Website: home-depot
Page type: billing-address
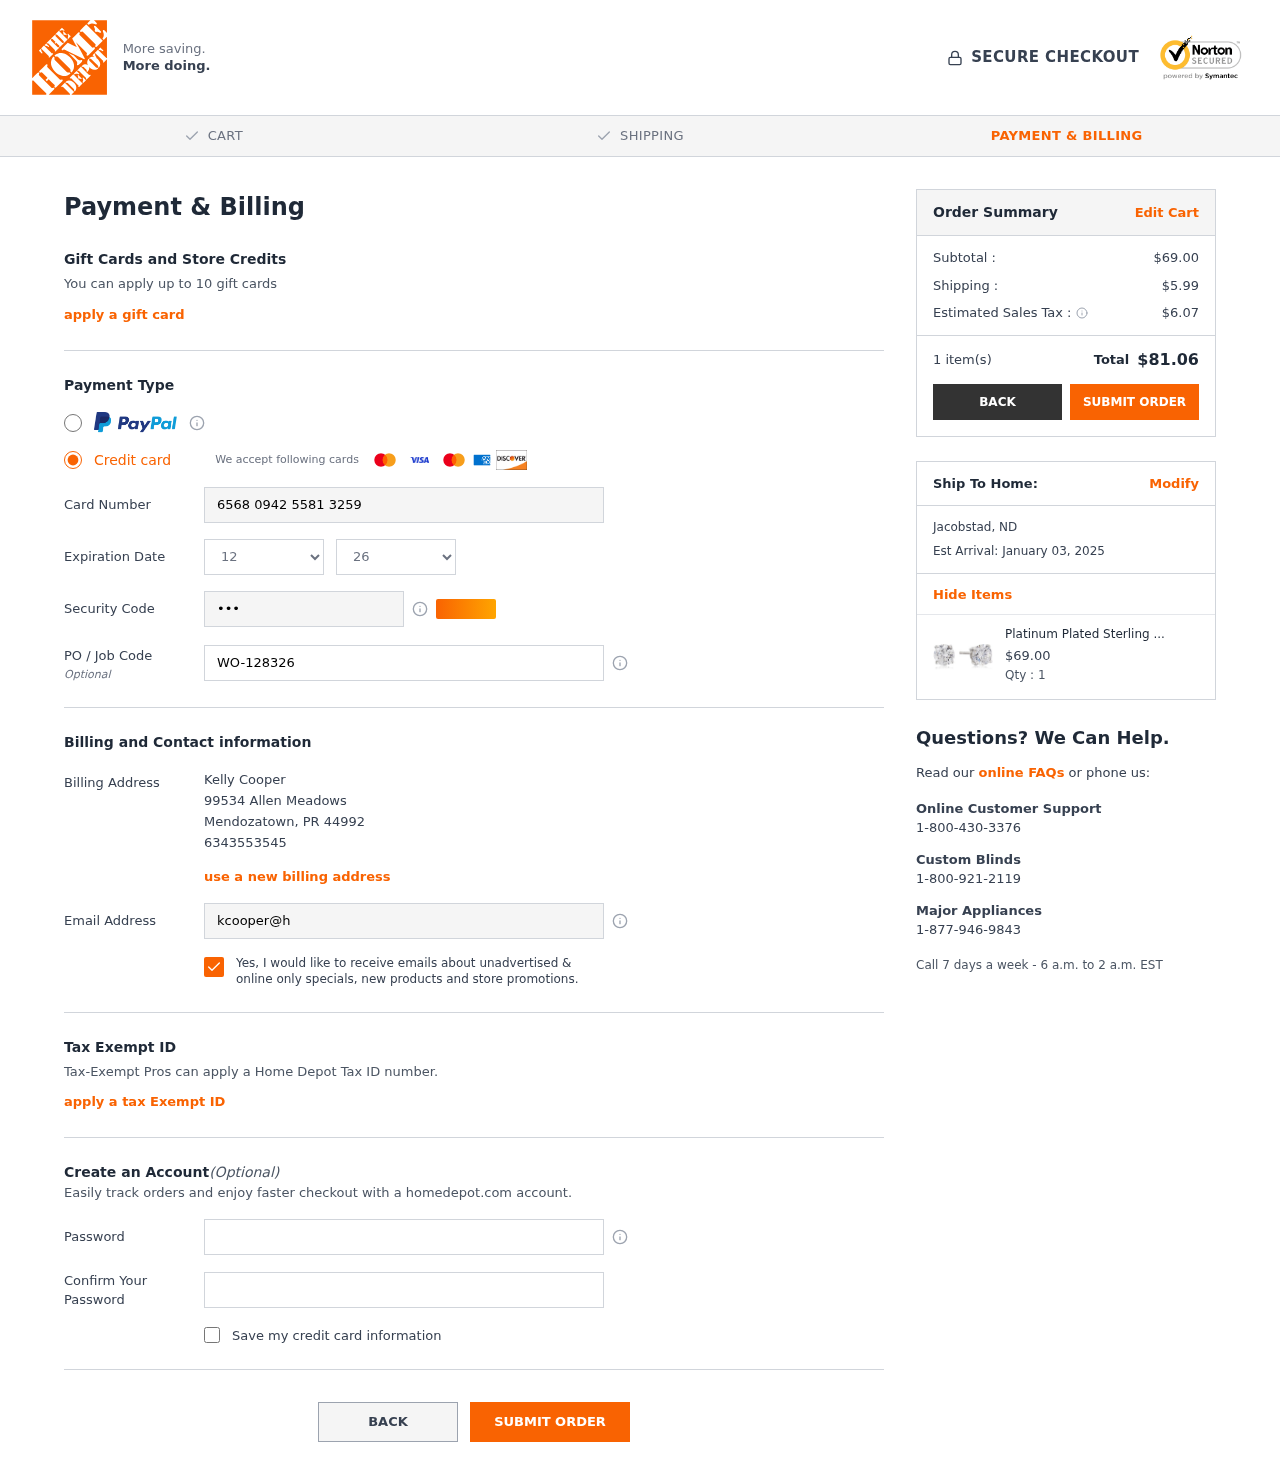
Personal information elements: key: PII_CARD_CVV
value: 944
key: PII_CARD_EXPIRY_MONTH
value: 12
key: PII_CARD_EXPIRY_YEAR
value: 26
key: PII_CARD_NUMBER
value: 6568 0942 5581 3259
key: PII_CITY
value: Mendozatown
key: PII_CITY2
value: Jacobstad
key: PII_EMAIL
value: kcooper@hotmail.com
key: PII_FULLNAME
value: Kelly Cooper
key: PII_JOB_CODE
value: WO-128326
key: PII_PHONE
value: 6343553545
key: PII_POSTCODE
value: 44992
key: PII_STATE_ABBR
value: PR
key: PII_STATE_ABBR2
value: ND
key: PII_STREET
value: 99534 Allen Meadows
Product elements: key: PRODUCT1_NAME
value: Platinum Plated Sterling Silver Stud Earrings set with Round Cut Swarovski Zirconia (2 cttw)
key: PRODUCT1_PRICE
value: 69
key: PRODUCT1_QUANTITY
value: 1
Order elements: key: ORDER_SUBTOTAL
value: $69.00
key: ORDER_SHIPPING_COST
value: $5.99
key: ORDER_TAX
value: $6.07
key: ORDER_NUM_ITEMS
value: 1 item(s)
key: ORDER_TOTAL
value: $81.06
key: ORDER_DELIVERY_DATE
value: Est Arrival: January 03, 2025